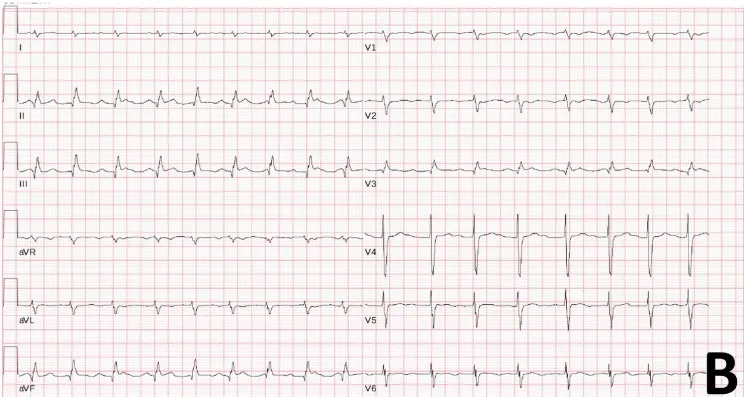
(B) Electrocardiogram demonstrating sinus tachycardia with second degree A-V block (Mobitz 1).
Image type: electrography (ekg)